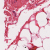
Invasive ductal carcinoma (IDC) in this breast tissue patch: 0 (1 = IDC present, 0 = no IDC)